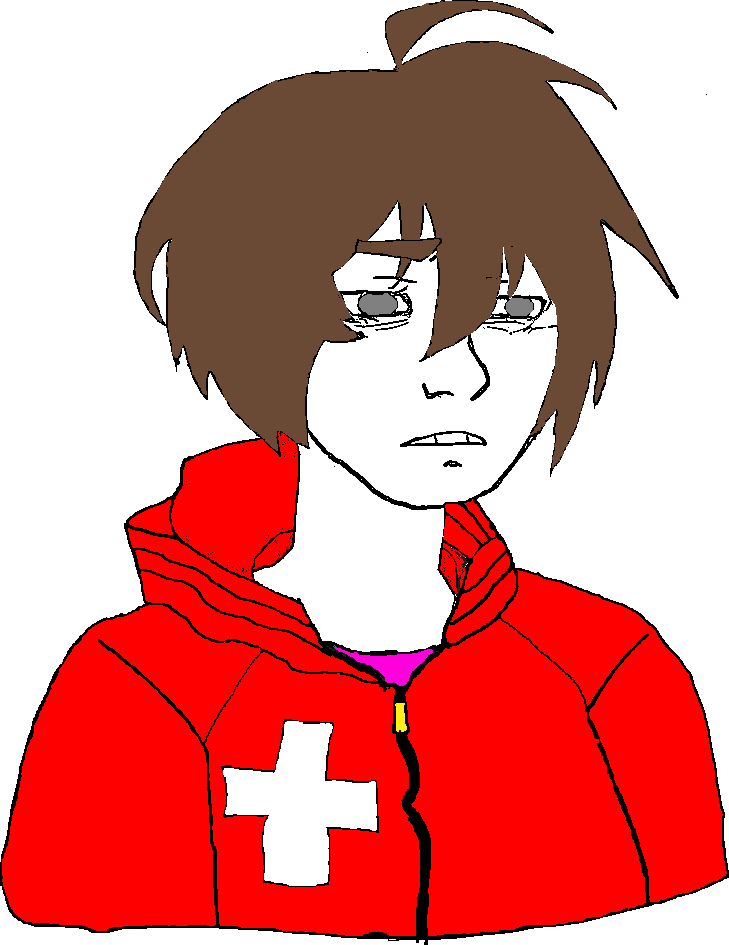
Label: 5_Twinkjak